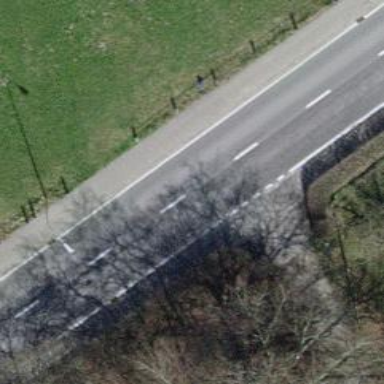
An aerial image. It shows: Tertiary road.